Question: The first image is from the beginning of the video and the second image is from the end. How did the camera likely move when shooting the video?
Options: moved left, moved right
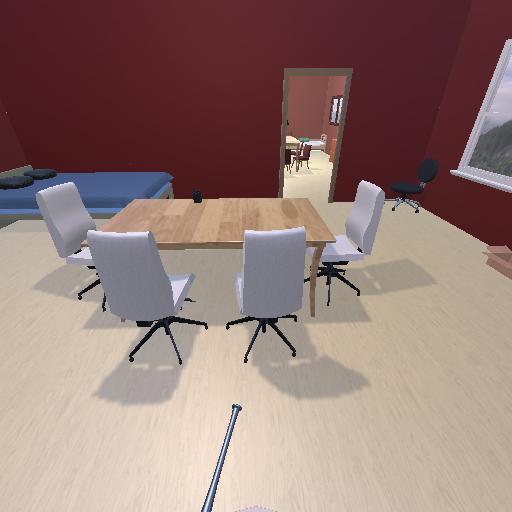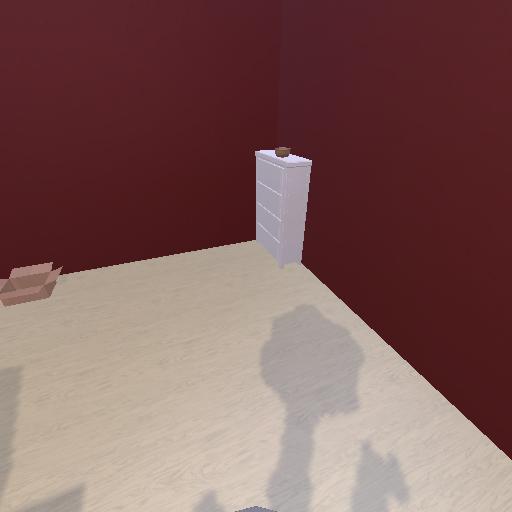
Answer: moved left